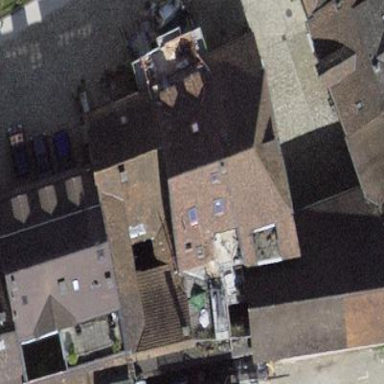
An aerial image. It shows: Building with tile roof.